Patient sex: M
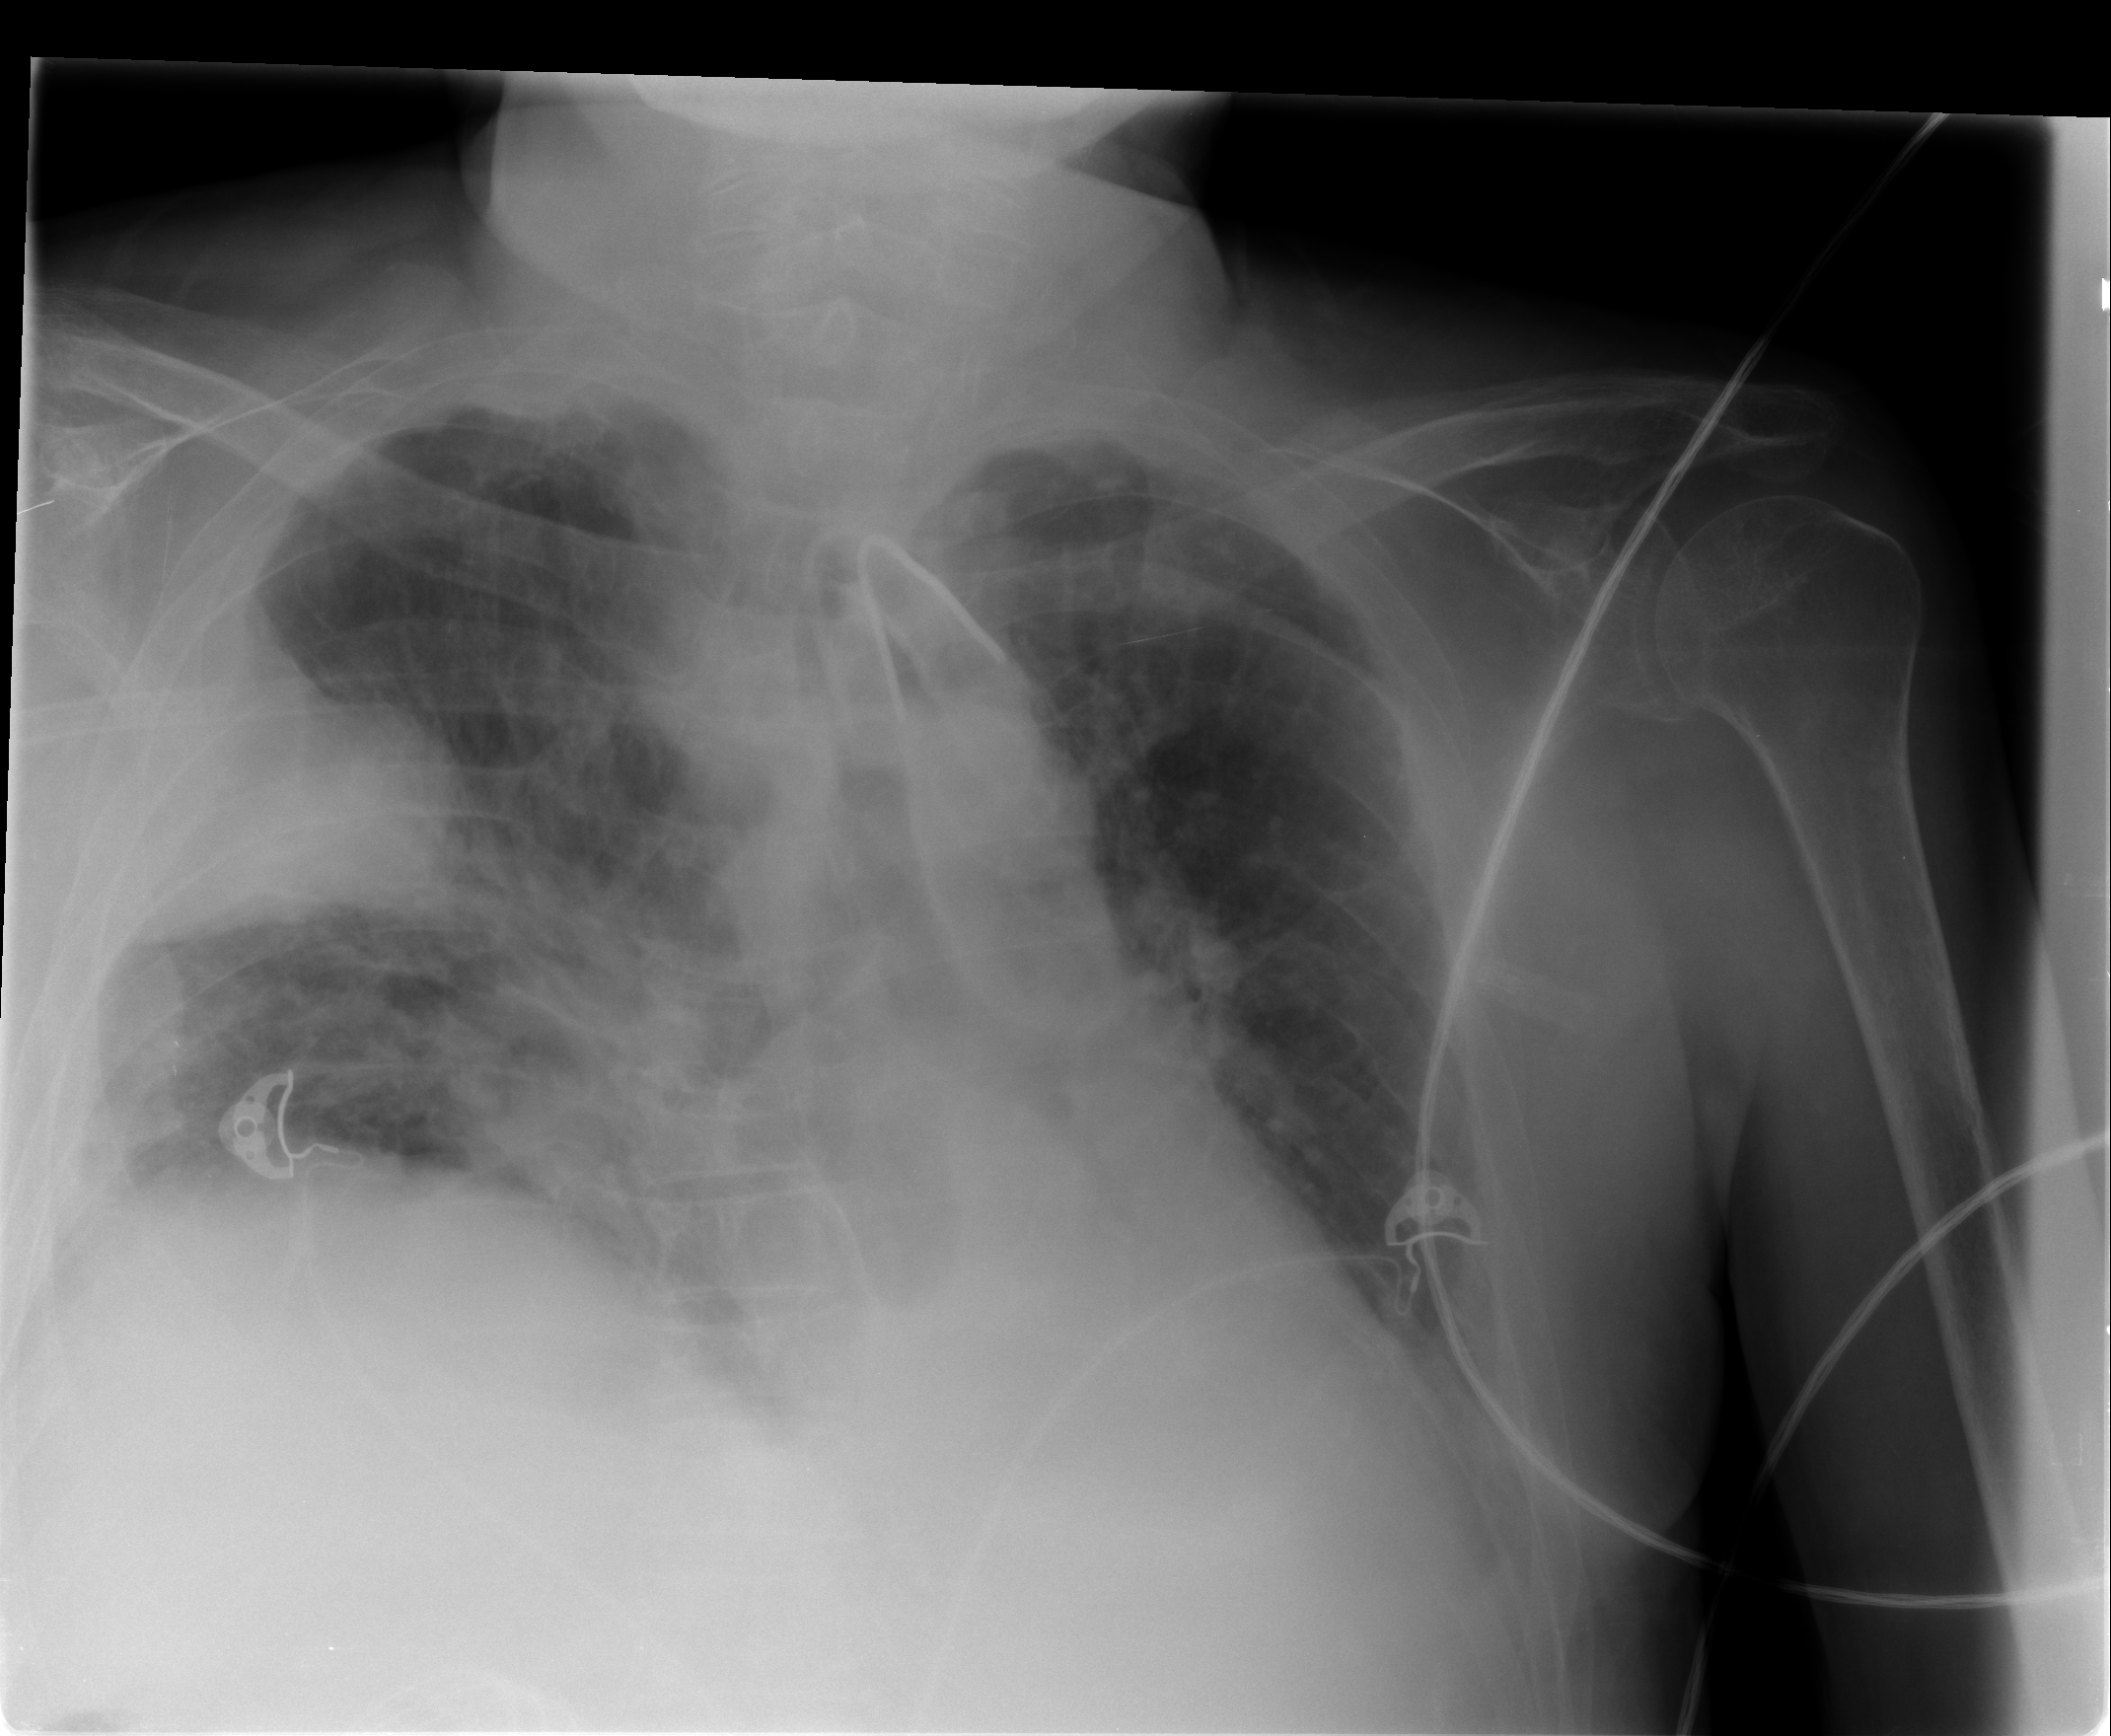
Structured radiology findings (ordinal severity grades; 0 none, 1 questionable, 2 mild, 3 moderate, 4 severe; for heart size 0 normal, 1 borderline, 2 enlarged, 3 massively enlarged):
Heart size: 1
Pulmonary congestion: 1
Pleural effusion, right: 3
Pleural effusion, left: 2
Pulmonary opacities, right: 2
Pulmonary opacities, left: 2
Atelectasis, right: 3
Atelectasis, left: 3